Question: I created a simple perlin noise generator using p5.js, which is based on
<URL>
. For the most part, I got 80% of the algorithm working. The only issue is that there is defined discontinuities aligned with each gradient vector. the code for this project is shown below.
'''
// noprotect
var screen_width = 400;
var screen_height = 400;
var res = 2;
var gvecs = {};
function setup() {
createCanvas(screen_width, screen_height);
initialize_gvecs();
draw_perlin_noise();
}
function draw() {
console.log(gvecs);
noLoop();
}
function initialize_gvecs() {
for (var y = 0; y <= res; y++) {
for (var x = 0; x <= res; x++) {
let theta = Math.random() * 2 * Math.PI;
gvecs[[x, y]] = {
x: Math.cos(theta),
y: Math.sin(theta)
};
}
}
}
function draw_perlin_noise() {
loadPixels();
for (var y = 0; y < screen_height; y++) {
for (var x = 0; x < screen_width; x++) {
var world_coordx = map(x, 0, screen_width, 0, res);
var world_coordy = map(y, 0, screen_height, 0, res);
var top_L_x = Math.floor(world_coordx);
var top_L_y = Math.floor(world_coordy);
var top_R_x = top_L_x + 1;
var top_R_y = top_L_y;
var bottom_L_x = top_L_x;
var bottom_L_y = top_L_y + 1;
var bottom_R_x = top_L_x + 1;
var bottom_R_y = top_L_y + 1;
var top_L_g = gvecs[[top_L_x, top_L_y]];
var top_R_g = gvecs[[top_R_x, top_R_y]];
var bottom_L_g = gvecs[[bottom_L_x, bottom_L_y]];
var bottom_R_g = gvecs[[bottom_R_x, bottom_R_y]];
var btw_top_L = {
x: world_coordx - top_L_x,
y: world_coordy - top_L_y
};
var btw_top_R = {
x: world_coordx - top_R_x,
y: world_coordy - top_R_y
};
var btw_bottom_L = {
x: world_coordx - bottom_L_x,
y: world_coordy - bottom_L_y
};
var btw_bottom_R = {
x: world_coordx - bottom_R_x,
y: world_coordy - bottom_R_y
};
var v = top_L_g.x * btw_top_L.x + top_L_g.y * btw_top_L.y;
var u = top_R_g.x * btw_top_R.x + top_R_g.y * btw_top_R.y;
var s = bottom_L_g.x * btw_bottom_L.x + bottom_L_g.y * btw_bottom_L.y;
var t = bottom_R_g.x * btw_bottom_R.x + bottom_R_g.y * btw_bottom_R.y;
var Sx = ease_curve(world_coordx - top_L_x);
var a = s + Sx * (t - s);
var b = u + Sx * (v - u);
var Sy = ease_curve(world_coordy - top_L_y);
var final_val = a + Sy * (b - a);
pixels[(x + y * screen_width) * 4] = map(final_val, -1, 1, 0, 255);
pixels[(x + y * screen_width) * 4 + 1] = map(final_val, -1, 1, 0, 255);
pixels[(x + y * screen_width) * 4 + 2] = map(final_val, -1, 1, 0, 255);
pixels[(x + y * screen_width) * 4 + 3] = 255;
}
}
updatePixels();
}
function ease_curve(x) {
return 6 * x ** 5 - 15 * x ** 4 + 10 * x ** 3;
}
'''
'''
<script src="https://cdn.jsdelivr.net/npm/p5@1.5.0/lib/p5.js"></script>
'''
an image of the issue I'm having is shown below.

I suspect that my issue has to do with the value between each gradient vector not properly using the adjacent gradient vectors, but I've tested and debugged this extensively and I cant find the issue. I've also tried several different ease_curve functions, but none of them seem to change anything. Any help would be greatly appreciated.
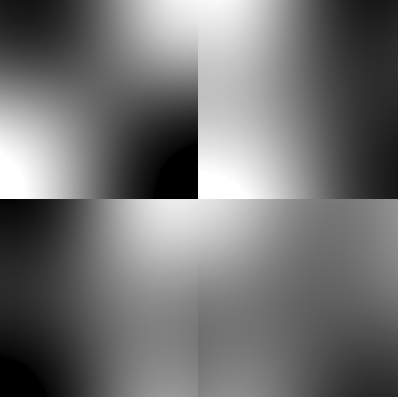
Answer: Bilinear interpolation might be twisted.
'''
var Sx = ease_curve(world_coordx - top_L_x);
var a = s + Sx * (t - s);
//var b = u + Sx * (v - u);
var b = v + Sx * (u - v);
var Sy = ease_curve(world_coordy - top_L_y);
//var final_val = a + Sy * (b - a);
var final_val = b + Sy * (a - b);
'''